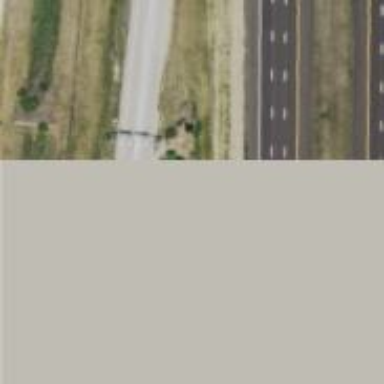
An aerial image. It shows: Toll gantry on the road.